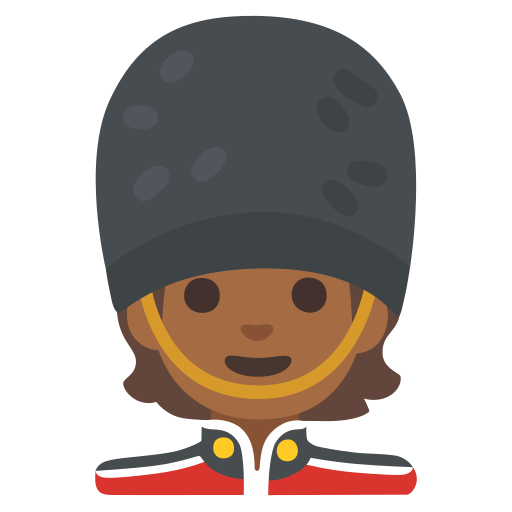
Emoji: 💂🏾